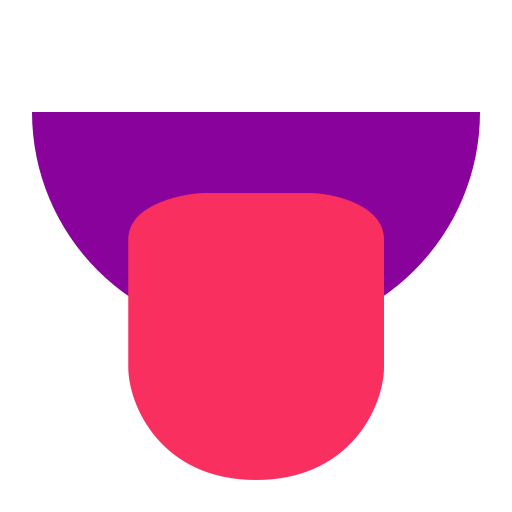
tongue color